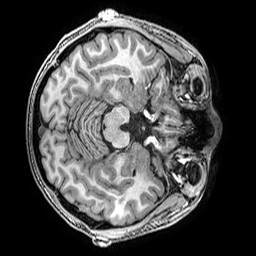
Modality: T1w
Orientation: axial
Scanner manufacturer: ge
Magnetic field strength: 3 T
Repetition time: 0.007 s
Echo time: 0.00342 s